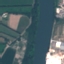
Land use / land cover: River